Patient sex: F
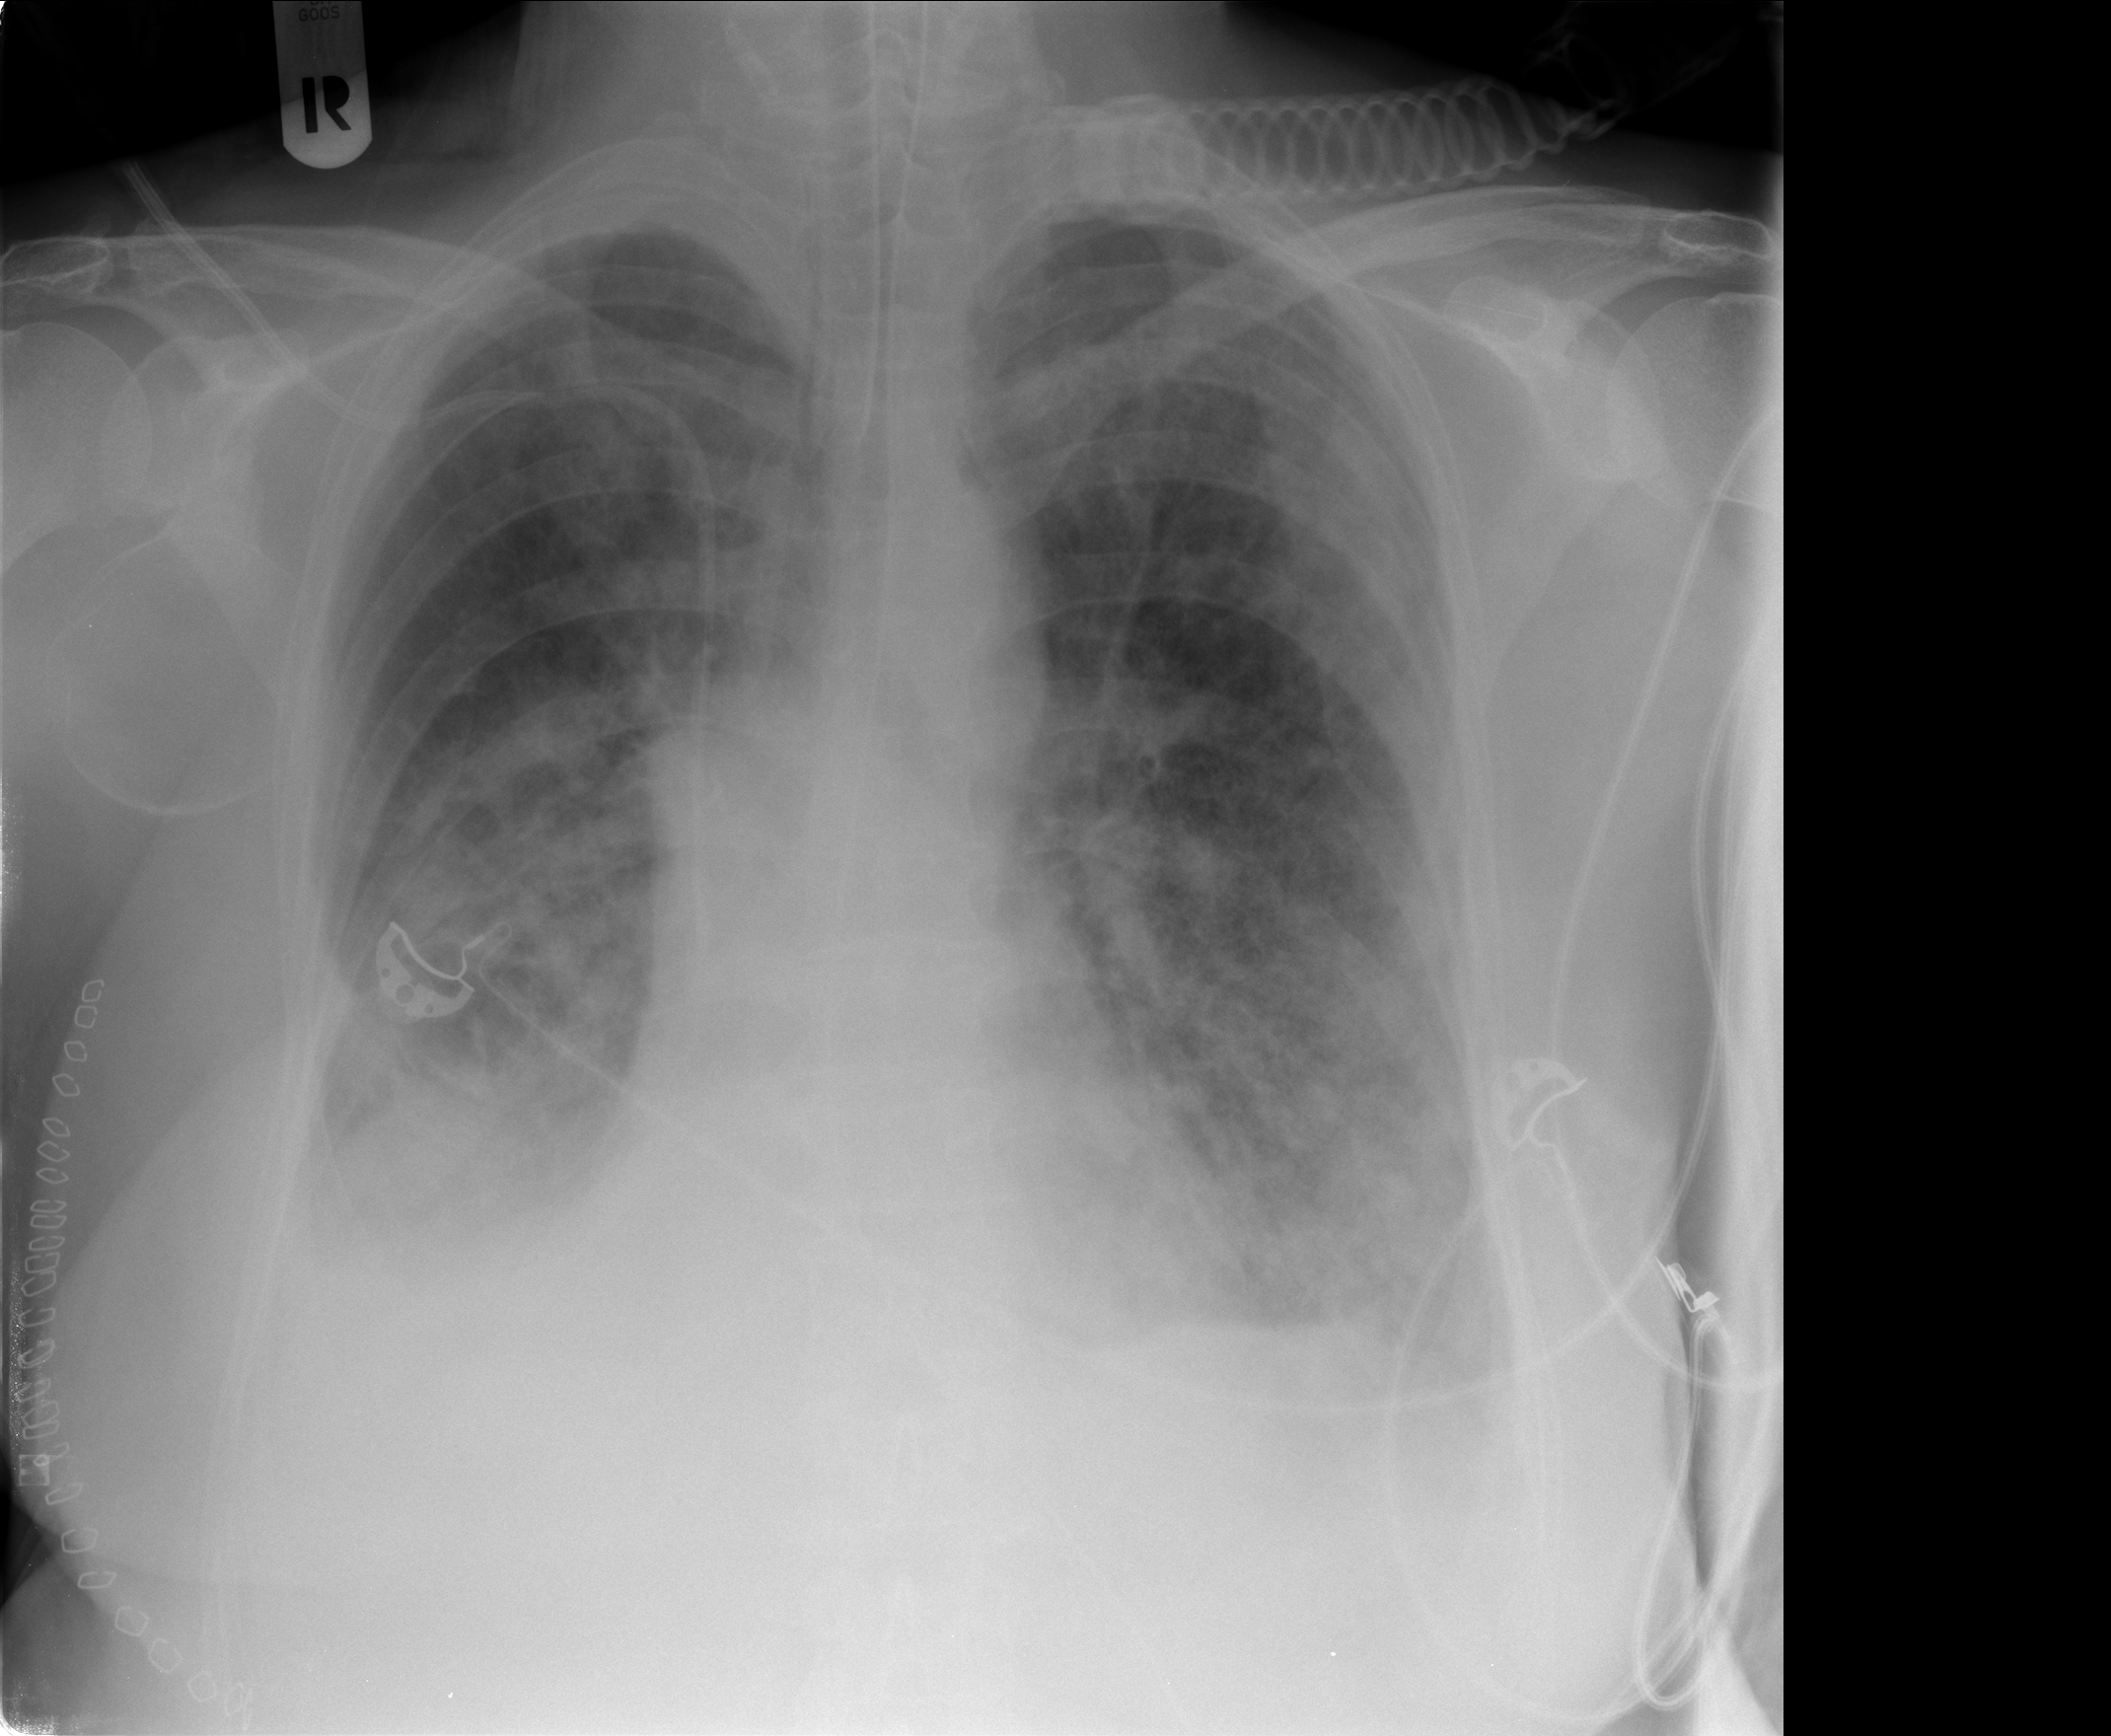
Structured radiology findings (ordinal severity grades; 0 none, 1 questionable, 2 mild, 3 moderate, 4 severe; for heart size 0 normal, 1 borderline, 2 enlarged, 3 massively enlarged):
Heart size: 0
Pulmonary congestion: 2
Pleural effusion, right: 2
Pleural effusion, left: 2
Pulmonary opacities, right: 3
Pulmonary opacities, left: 3
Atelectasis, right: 3
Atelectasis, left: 2